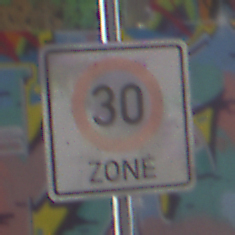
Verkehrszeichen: BeginnZone30
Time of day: Midday
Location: Roofed (Special)
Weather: Overcast
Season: NotSpecified
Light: Natural